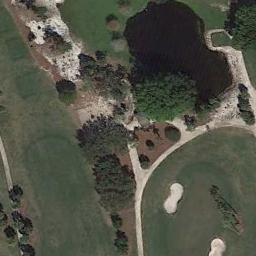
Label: golf_course